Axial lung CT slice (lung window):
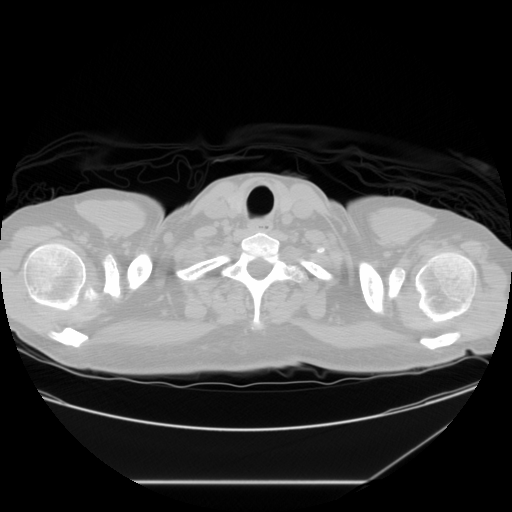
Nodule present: no